Question: I have an 'internet aware' base class for objects which require networking in my app. All the objects which need to be internet aware inherit from it. As you can imagine I allocate and deallocate a lot of these objects.
The internet aware base class has the following code to interact with the Reachability classes used to check for internet status.
'''
#import "Reachability.h"
- (id) init {
...
self.internetReachable = [Reachability reachabilityForInternetConnection];
[[NSNotificationCenter defaultCenter] addObserver:self selector:@selector(checkNetworkStatus) name:kReachabilityChangedNotification object:nil];
[self.internetReachable startNotifier];
...
}
- (void) dealloc
{
[self.internetReachable stopNotifier];
[[NSNotificationCenter defaultCenter] removeObserver:self];
}
'''
As soon as there is a change in internet status in my app, the app crashes with the following error:
> *** -[Reachability isKindOfClass:]: message sent to deallocated
instance 0x1e249a30
Ive turned on zombies and tracked the problem down to the following line of code within Reachability.m
'''
NSCAssert([(NSObject*) info isKindOfClass: [Reachability class]], @"info was wrong class in ReachabilityCallback");
'''
Unfortunately, beyond stopping listening for NSNotifcations and stopping the notifier, im not sure what else my objects can do to avoid this error.
Any help or suggestions would be great.
Thanks
Vb
Edit:
OK so following the advice of the answer below I ran it in instruments with allocations
and this was the retain count history.

It is as I suspected, its an object that I have deallocated being called by Foundation (ie. NSNotifcationCenter) and not myself.
My internet objects have a strong pointer to a Reachability object. When they are deallocated, so is the Reachability object. The zombie is the Reachability object.
In the dealloc of my internet object I have called removeObserver, but foundation is still calling the deallocated object. I can't understand why...
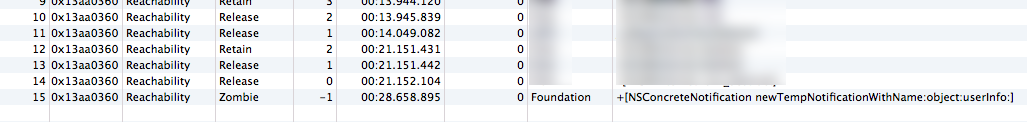
Answer: The NSCAssert line is where you first access the deallocated object, but if you want to know more about the object's life cycle you should use Instruments. Use Xcode's Profile tool to run your program in the simulator with the Allocations (but not leaks!) tool. In the allocations tool's launch configuration turn on Enable NSZombie Detection Record Reference Counts. When you hit the NSCAssert line Instruments should detect the attempt to message the zombie info object and make a note of it. If you look at the detailed information for the zombie info object Instruments will show you its history of reference counts and you should be able to see when it was deallocated.